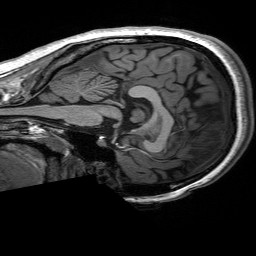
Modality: T1w
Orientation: sagittal
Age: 23
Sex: female
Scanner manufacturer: siemens
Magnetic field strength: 3 T
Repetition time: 2.53 s
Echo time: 0.00227 s